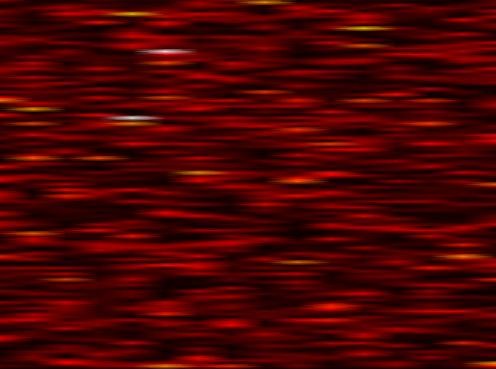
Label: FOFDM